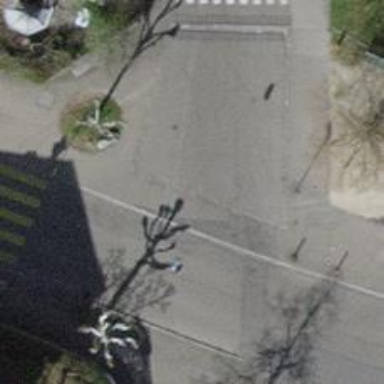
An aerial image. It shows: Unmarked crossing with traffic calming table on the road.